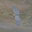
Label: 1